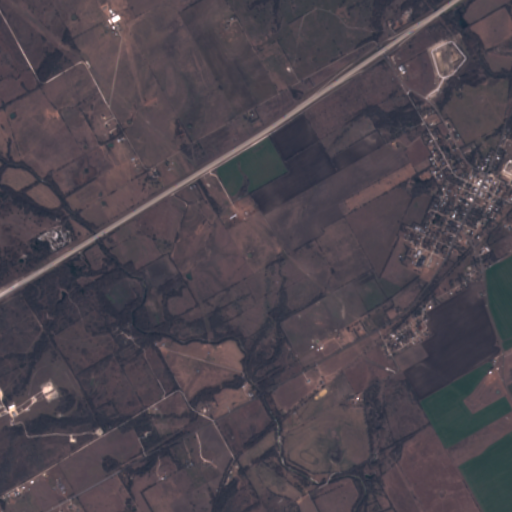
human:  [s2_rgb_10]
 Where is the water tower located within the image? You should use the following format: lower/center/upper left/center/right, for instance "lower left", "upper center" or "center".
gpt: The water tower is located in the center right of the image.
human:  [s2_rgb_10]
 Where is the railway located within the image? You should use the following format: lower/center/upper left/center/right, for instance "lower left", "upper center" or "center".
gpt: The railway is located in the lower of the image.
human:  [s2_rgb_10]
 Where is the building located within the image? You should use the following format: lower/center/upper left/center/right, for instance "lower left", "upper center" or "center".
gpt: There is no building in the image.